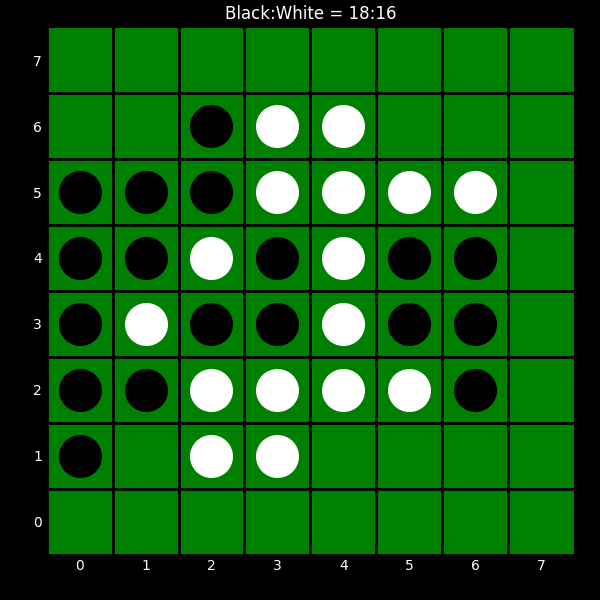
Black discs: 18
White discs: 16